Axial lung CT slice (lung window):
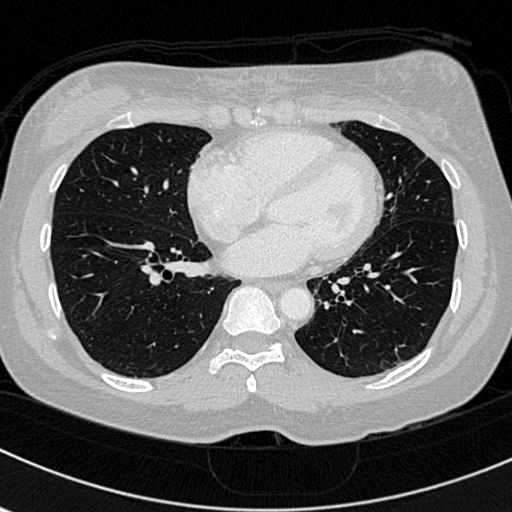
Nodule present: no